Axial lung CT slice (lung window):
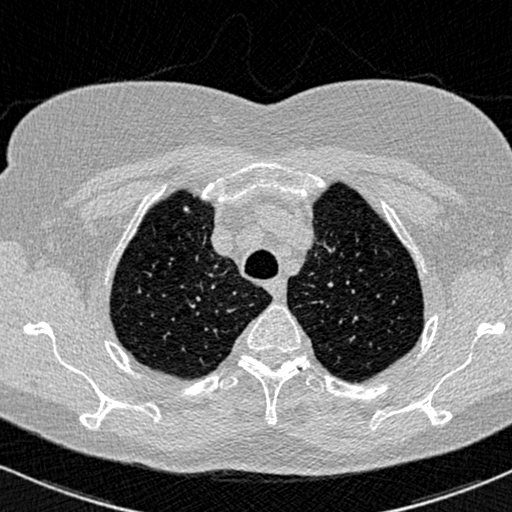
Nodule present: no